Aerial crown-view tile of a tropical tree (Barro Colorado Island, Panama), acquired 20240716:
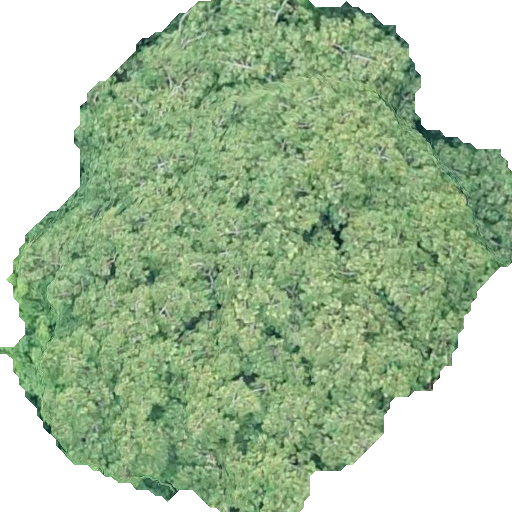
Species: Virola surinamensis
GBIF accepted scientific name: Virola surinamensis
Crown area: 294.531 m²